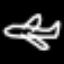
Label: airplane